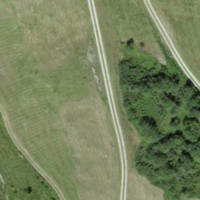
EUNIS habitat code: 25
Species observed at this site:
Colias palaeno